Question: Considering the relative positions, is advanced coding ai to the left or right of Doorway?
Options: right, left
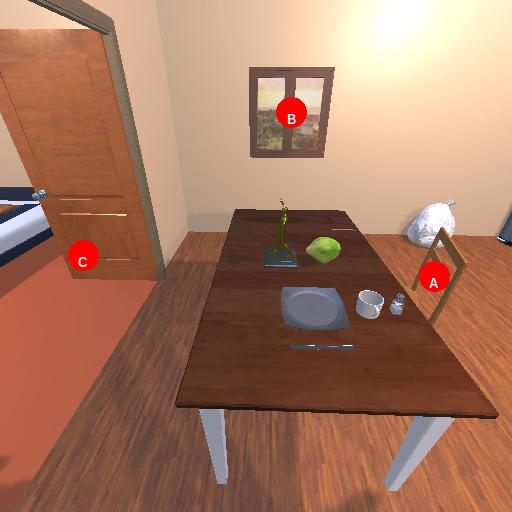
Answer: right